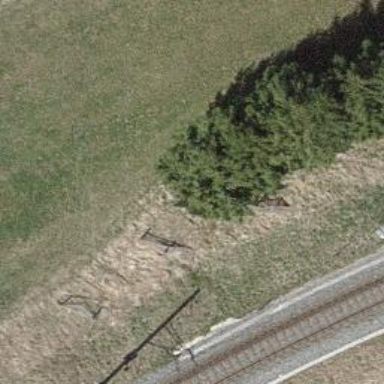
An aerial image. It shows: Row of trees in natural setting.